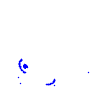
Particle: pion